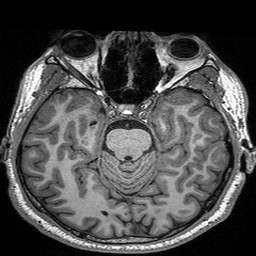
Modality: T1w
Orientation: coronal